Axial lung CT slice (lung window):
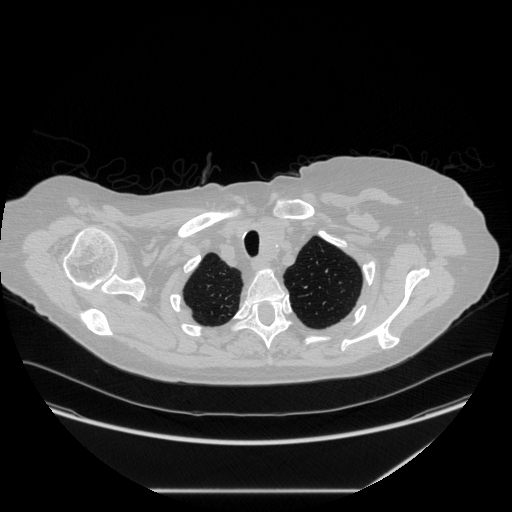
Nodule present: no